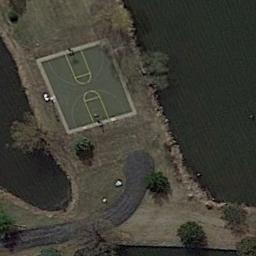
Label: basketball_court